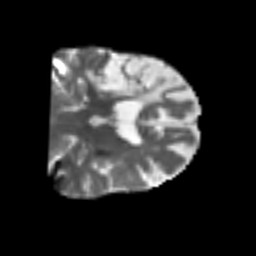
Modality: T2w
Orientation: coronal
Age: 60
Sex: male
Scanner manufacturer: siemens
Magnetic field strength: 3 T
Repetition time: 4.987 s
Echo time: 0.0792 s